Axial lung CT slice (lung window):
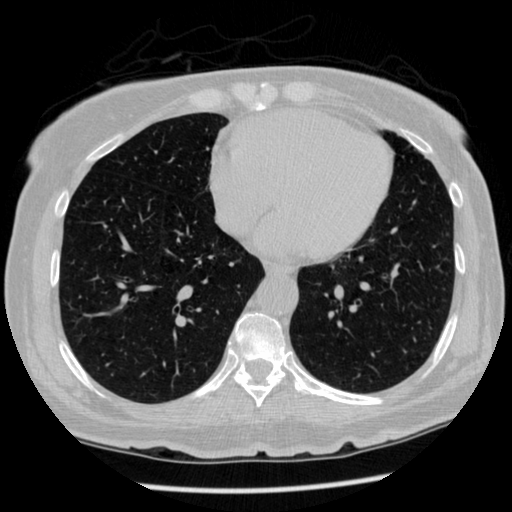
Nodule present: no